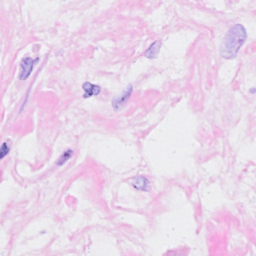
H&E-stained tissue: Breast